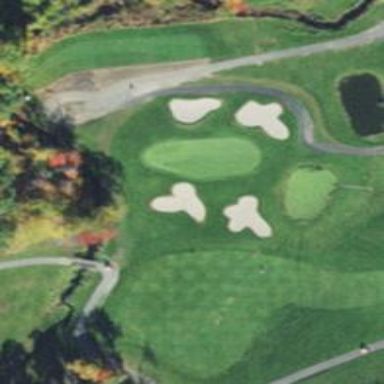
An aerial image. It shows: View of golf hole.